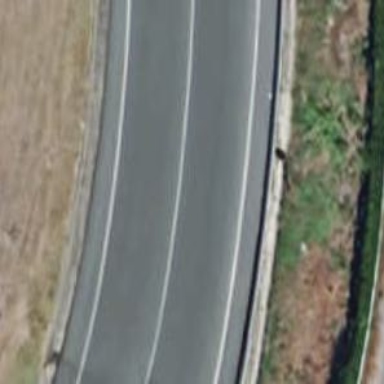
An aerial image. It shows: Trunk link highway.